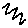
Label: zigzag